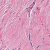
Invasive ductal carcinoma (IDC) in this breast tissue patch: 0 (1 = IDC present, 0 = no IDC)